Question: Morning everyone,
I've been developing and maintaining a Cocoa app which contains a WebView section. It's built against the 10.5 SDK to maintain PPC compatibility. With the most recent Safari update (came with the 10.7.4 update) all of the HTML input fields now have a black background. For example, this HTML shows up like this...
'''
Username: <input type="text" name="username" id="something" placeholder="something"/></br>
Password: <input type="password" name="password" id="somethingelse" placeholder="somethingelse"/>
'''

I've played around with the "background-color" style and also played with a couple of the webkit styles I found <URL> without much luck. The odd thing is that this page displays normally through Safari, just not though a Cocoa WebView. Does anyone have any suggestions on things to try?
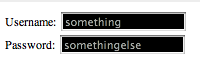
Answer: All. As temporary workaround, please style your textbox with a border. This is working for me: border: 1px solid #000000;